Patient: sex F, age 34
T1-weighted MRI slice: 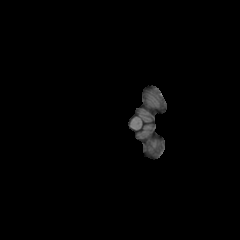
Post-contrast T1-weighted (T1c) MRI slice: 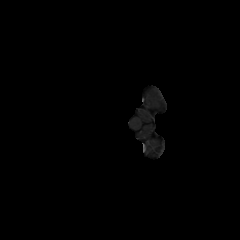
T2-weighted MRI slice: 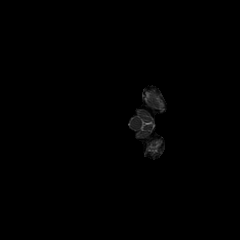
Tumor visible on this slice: no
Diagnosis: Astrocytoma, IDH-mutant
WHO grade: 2